二年级 · 计数
科学兴趣小组做实验, 如果原来按图(1)排, 需要要 3 张实验桌。如果按图(2)排, 需要几张实验桌?

答: 如果按图(2)排, 需要 $(\quad)$ 张实验桌。
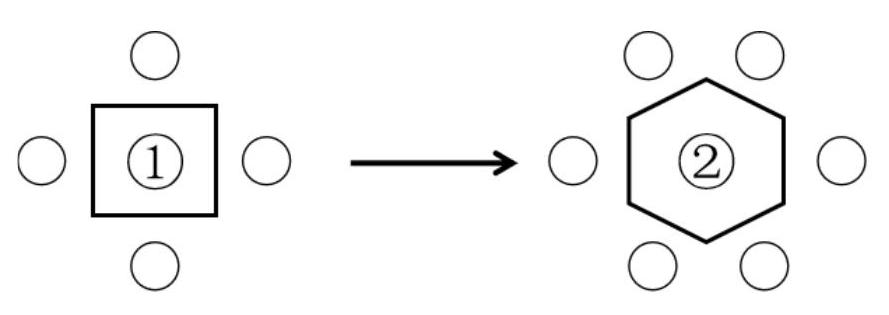
答案: $3 \times 4=12$ （人）

$12 \div 6=2$ (张)

答: 如果按图(2)排, 需要 2 张实验桌。